Question: Please show me how i should correctly execute system proccess in java. I would like to do kinfd of console in java. I've made sth what looks like that.

How should I correctly invoke the process put in JTextField?
Thank You : ) But i would like to ensure that the whole layout will not freeze.
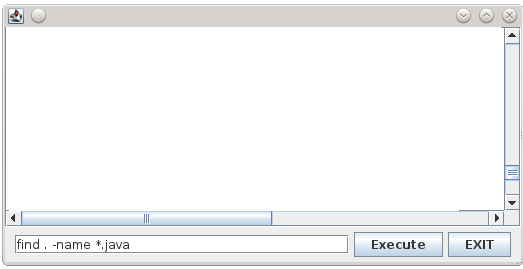
Answer: Use SwingWorker and put the action in the background. Do a Runtime.exec() with the contents in the background thread.
<URL>